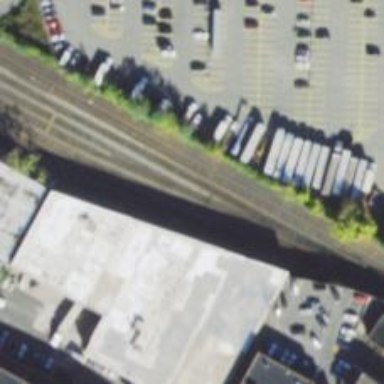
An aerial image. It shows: Railway yard in service.